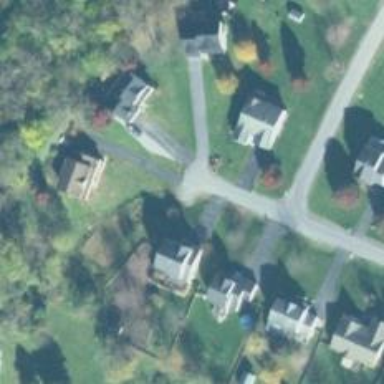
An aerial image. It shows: Driveway.